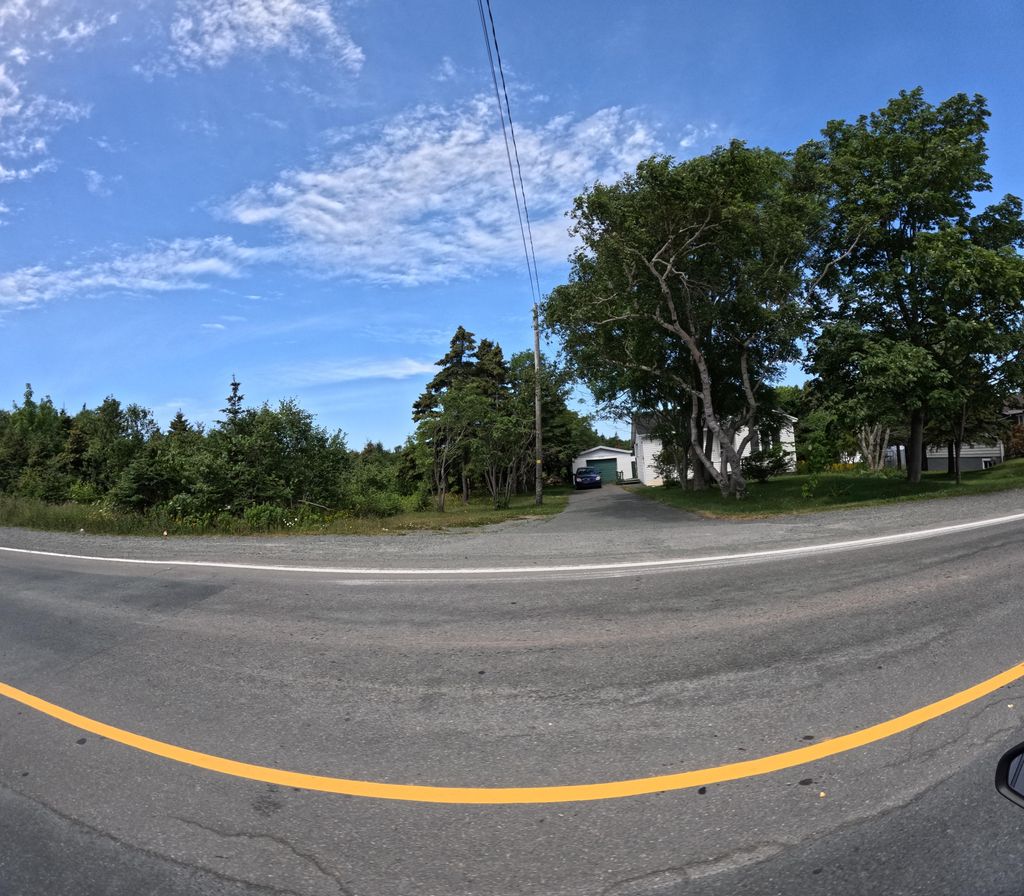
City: st_johns